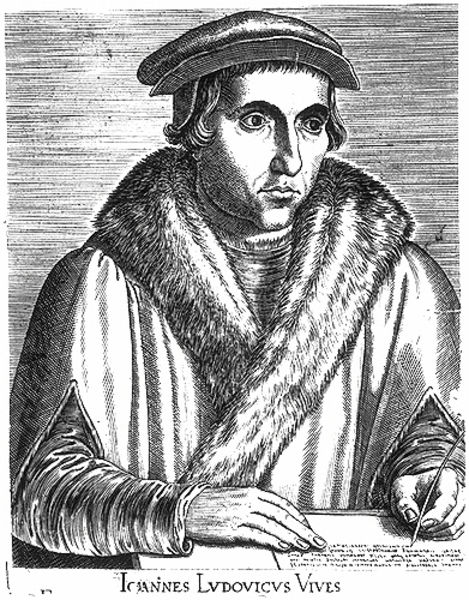
Titel: Bildnis des Johannes Ludwig Vives
Künstler: Philipp Galle
Institution: (Seriendruck)
Schlagwörter: feder, hand, mann, schatten, umhang, weiß, finger, grau, hut, licht, mund, nase, schwarz, stirn, zeichnung, blick, hemd, jung, kappe, mütze, arm, augen, falten, gesicht, johannes, kragen, mensch, pelz, rahmen, ärmel, bildnis, hände, portrait, porträt, haare, mantel, kaufmann, kinn, lippen, renaissance, fell, holzschnitt, schrift, wangen, papier, grafik, graphik, linien, ernst, inschrift, brauen, striche, name, tusche, druck, druckgraphik, schraffur, radierung, stich, schwarzweiß, text, beschriftung, bleistift, stift, barett, pelzkragen, pelzmantel, rasiert, fingernägel, brief, schreiben, mönch, gelehrter, schreiber, griffel, kupferstich, ludwig, schreibend, bartlos, humanist, schaube, schlitze, ludovicus, träumend, ioannes, vives, abwesen, armschlitz, lugwig